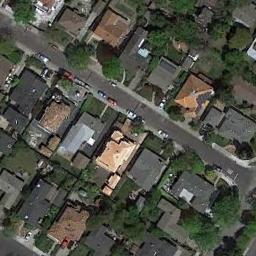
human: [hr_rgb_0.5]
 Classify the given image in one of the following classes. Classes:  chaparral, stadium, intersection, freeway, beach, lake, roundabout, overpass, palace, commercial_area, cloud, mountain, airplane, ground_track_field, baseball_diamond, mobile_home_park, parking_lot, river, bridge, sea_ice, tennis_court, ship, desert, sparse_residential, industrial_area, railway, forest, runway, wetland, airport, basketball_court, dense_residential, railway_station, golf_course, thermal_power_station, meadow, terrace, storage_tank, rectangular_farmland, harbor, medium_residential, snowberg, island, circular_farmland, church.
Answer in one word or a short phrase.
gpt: medium_residential